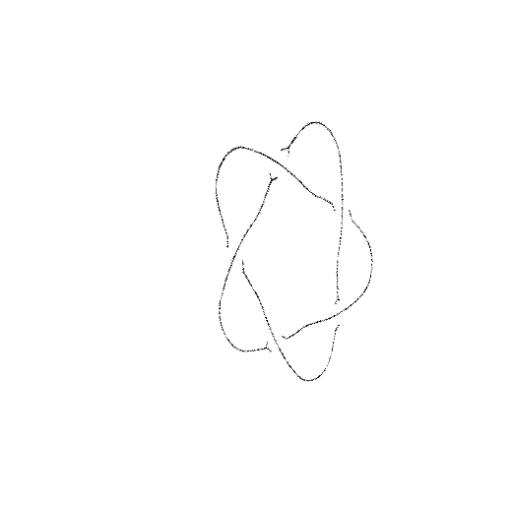
Crossing number: 5